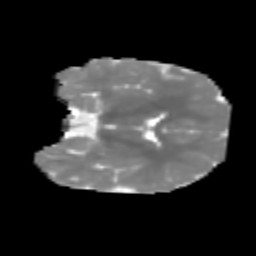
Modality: MD
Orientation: coronal
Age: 6
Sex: male
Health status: healthy